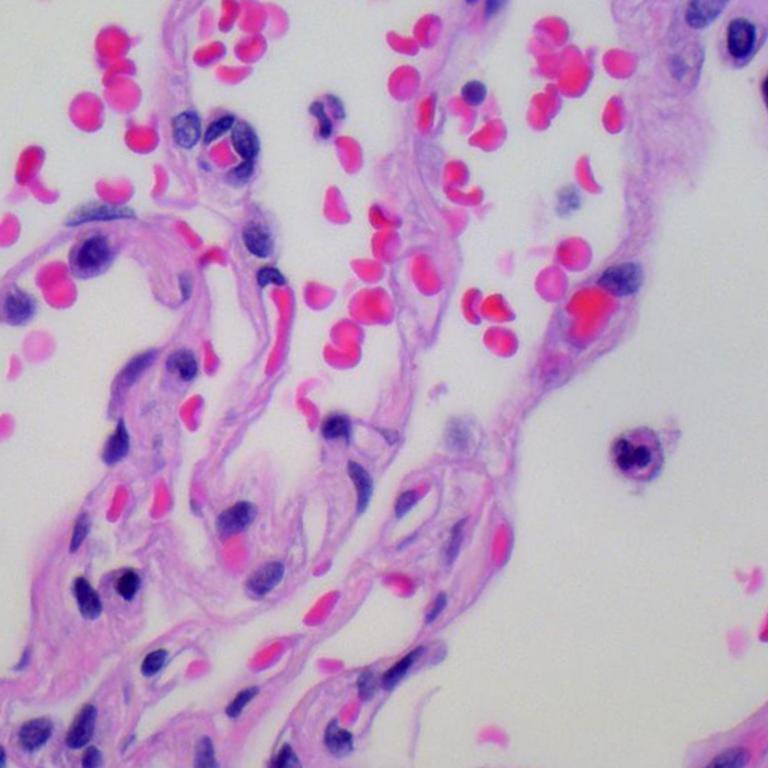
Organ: lung
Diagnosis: benign